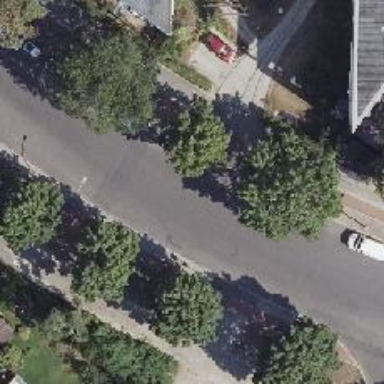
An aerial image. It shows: Residential road with asphalt surface and separate cycle track. There are parallel parking lanes on the left side of the road and sidewalks on both sides.